Field crop: maize
Growth stage: 2
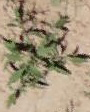
Species: atriplex